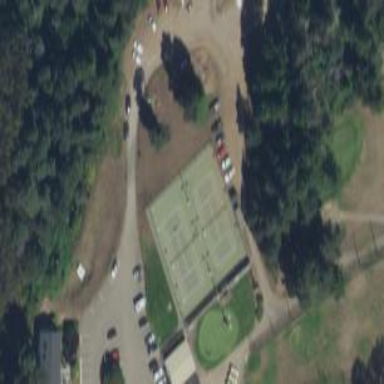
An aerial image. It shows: Tennis court on pitch.